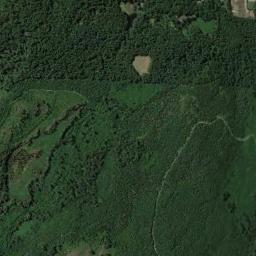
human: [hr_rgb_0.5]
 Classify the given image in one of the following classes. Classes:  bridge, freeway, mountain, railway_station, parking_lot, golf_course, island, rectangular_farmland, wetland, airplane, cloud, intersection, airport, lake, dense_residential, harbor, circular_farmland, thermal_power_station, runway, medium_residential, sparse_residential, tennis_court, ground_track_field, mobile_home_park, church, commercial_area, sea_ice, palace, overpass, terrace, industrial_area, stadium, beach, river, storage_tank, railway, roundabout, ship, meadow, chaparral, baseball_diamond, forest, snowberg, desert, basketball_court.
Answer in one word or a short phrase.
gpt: forest